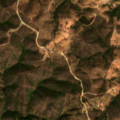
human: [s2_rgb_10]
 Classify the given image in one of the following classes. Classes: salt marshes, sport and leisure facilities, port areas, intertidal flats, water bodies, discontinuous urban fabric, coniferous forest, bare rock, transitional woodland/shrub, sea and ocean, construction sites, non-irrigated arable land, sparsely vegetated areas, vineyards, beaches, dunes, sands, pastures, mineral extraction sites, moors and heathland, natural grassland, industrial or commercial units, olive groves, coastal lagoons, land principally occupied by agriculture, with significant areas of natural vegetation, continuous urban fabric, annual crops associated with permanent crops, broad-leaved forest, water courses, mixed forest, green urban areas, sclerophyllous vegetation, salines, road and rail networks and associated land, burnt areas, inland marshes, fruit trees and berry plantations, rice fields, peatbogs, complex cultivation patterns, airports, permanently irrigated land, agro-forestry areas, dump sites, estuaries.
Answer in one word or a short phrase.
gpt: broad-leaved forest, sclerophyllous vegetation, transitional woodland/shrub